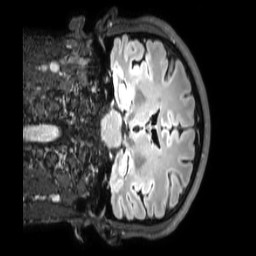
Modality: FLAIR
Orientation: coronal
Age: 27
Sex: male
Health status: healthy
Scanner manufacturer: philips
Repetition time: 4.8 s
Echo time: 0.2881 s